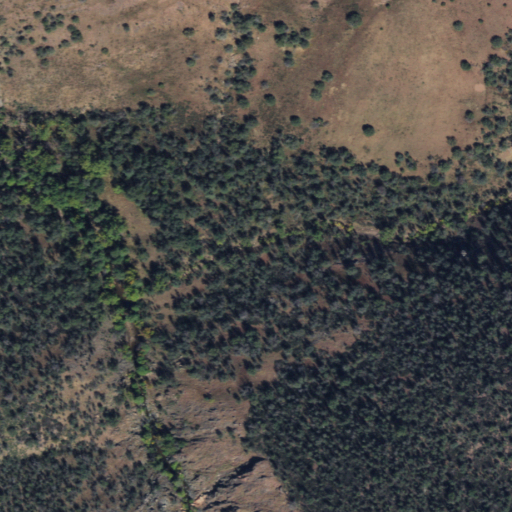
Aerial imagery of valley in Arizona named Thomas Canyon containing shrub, evergreen forest, and herbaceous wetlands